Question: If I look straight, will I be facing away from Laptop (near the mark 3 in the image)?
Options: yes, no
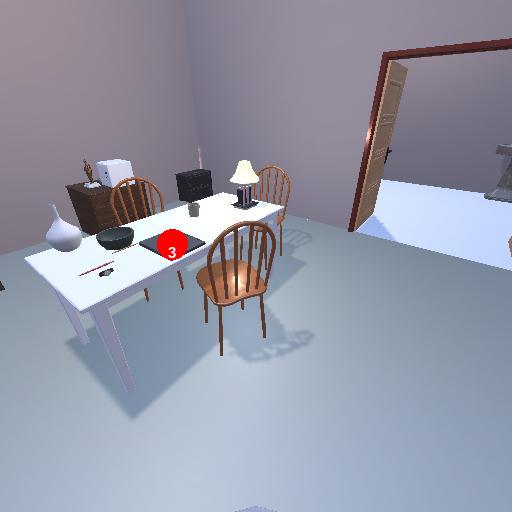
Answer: yes